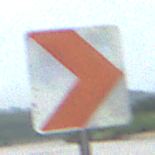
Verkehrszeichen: RichtungstafelnInKurvenKleinLinks
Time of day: Midday
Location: Roofed (Beach)
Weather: Overcast
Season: NotSpecified
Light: Natural